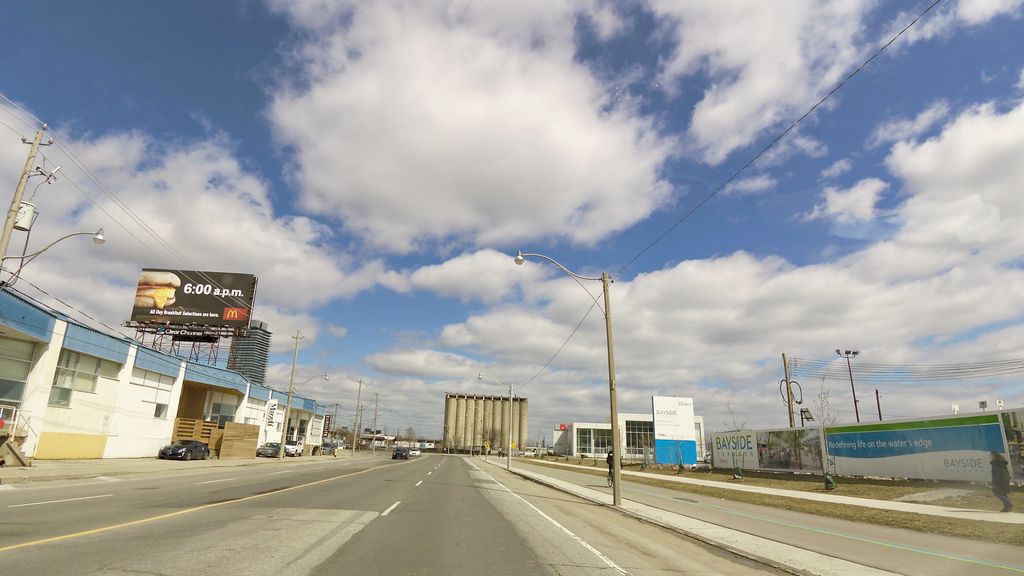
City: toronto